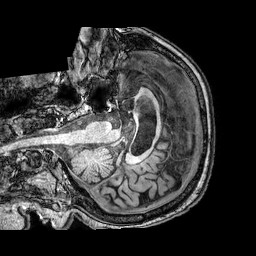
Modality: T1w
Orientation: axial
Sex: male
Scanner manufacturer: philips
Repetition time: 0.00822 s
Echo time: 0.0038 s